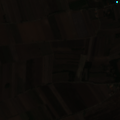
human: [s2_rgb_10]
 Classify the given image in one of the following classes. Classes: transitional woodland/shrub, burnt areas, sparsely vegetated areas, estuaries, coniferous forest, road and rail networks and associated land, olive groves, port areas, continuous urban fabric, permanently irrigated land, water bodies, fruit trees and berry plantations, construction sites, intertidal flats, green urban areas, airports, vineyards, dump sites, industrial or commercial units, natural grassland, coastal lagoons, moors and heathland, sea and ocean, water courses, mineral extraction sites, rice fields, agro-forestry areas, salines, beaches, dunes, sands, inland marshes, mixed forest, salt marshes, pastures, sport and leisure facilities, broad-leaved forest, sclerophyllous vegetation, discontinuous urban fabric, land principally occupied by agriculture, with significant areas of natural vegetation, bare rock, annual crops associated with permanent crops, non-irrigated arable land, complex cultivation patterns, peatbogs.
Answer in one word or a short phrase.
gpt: non-irrigated arable land, complex cultivation patterns